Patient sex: F
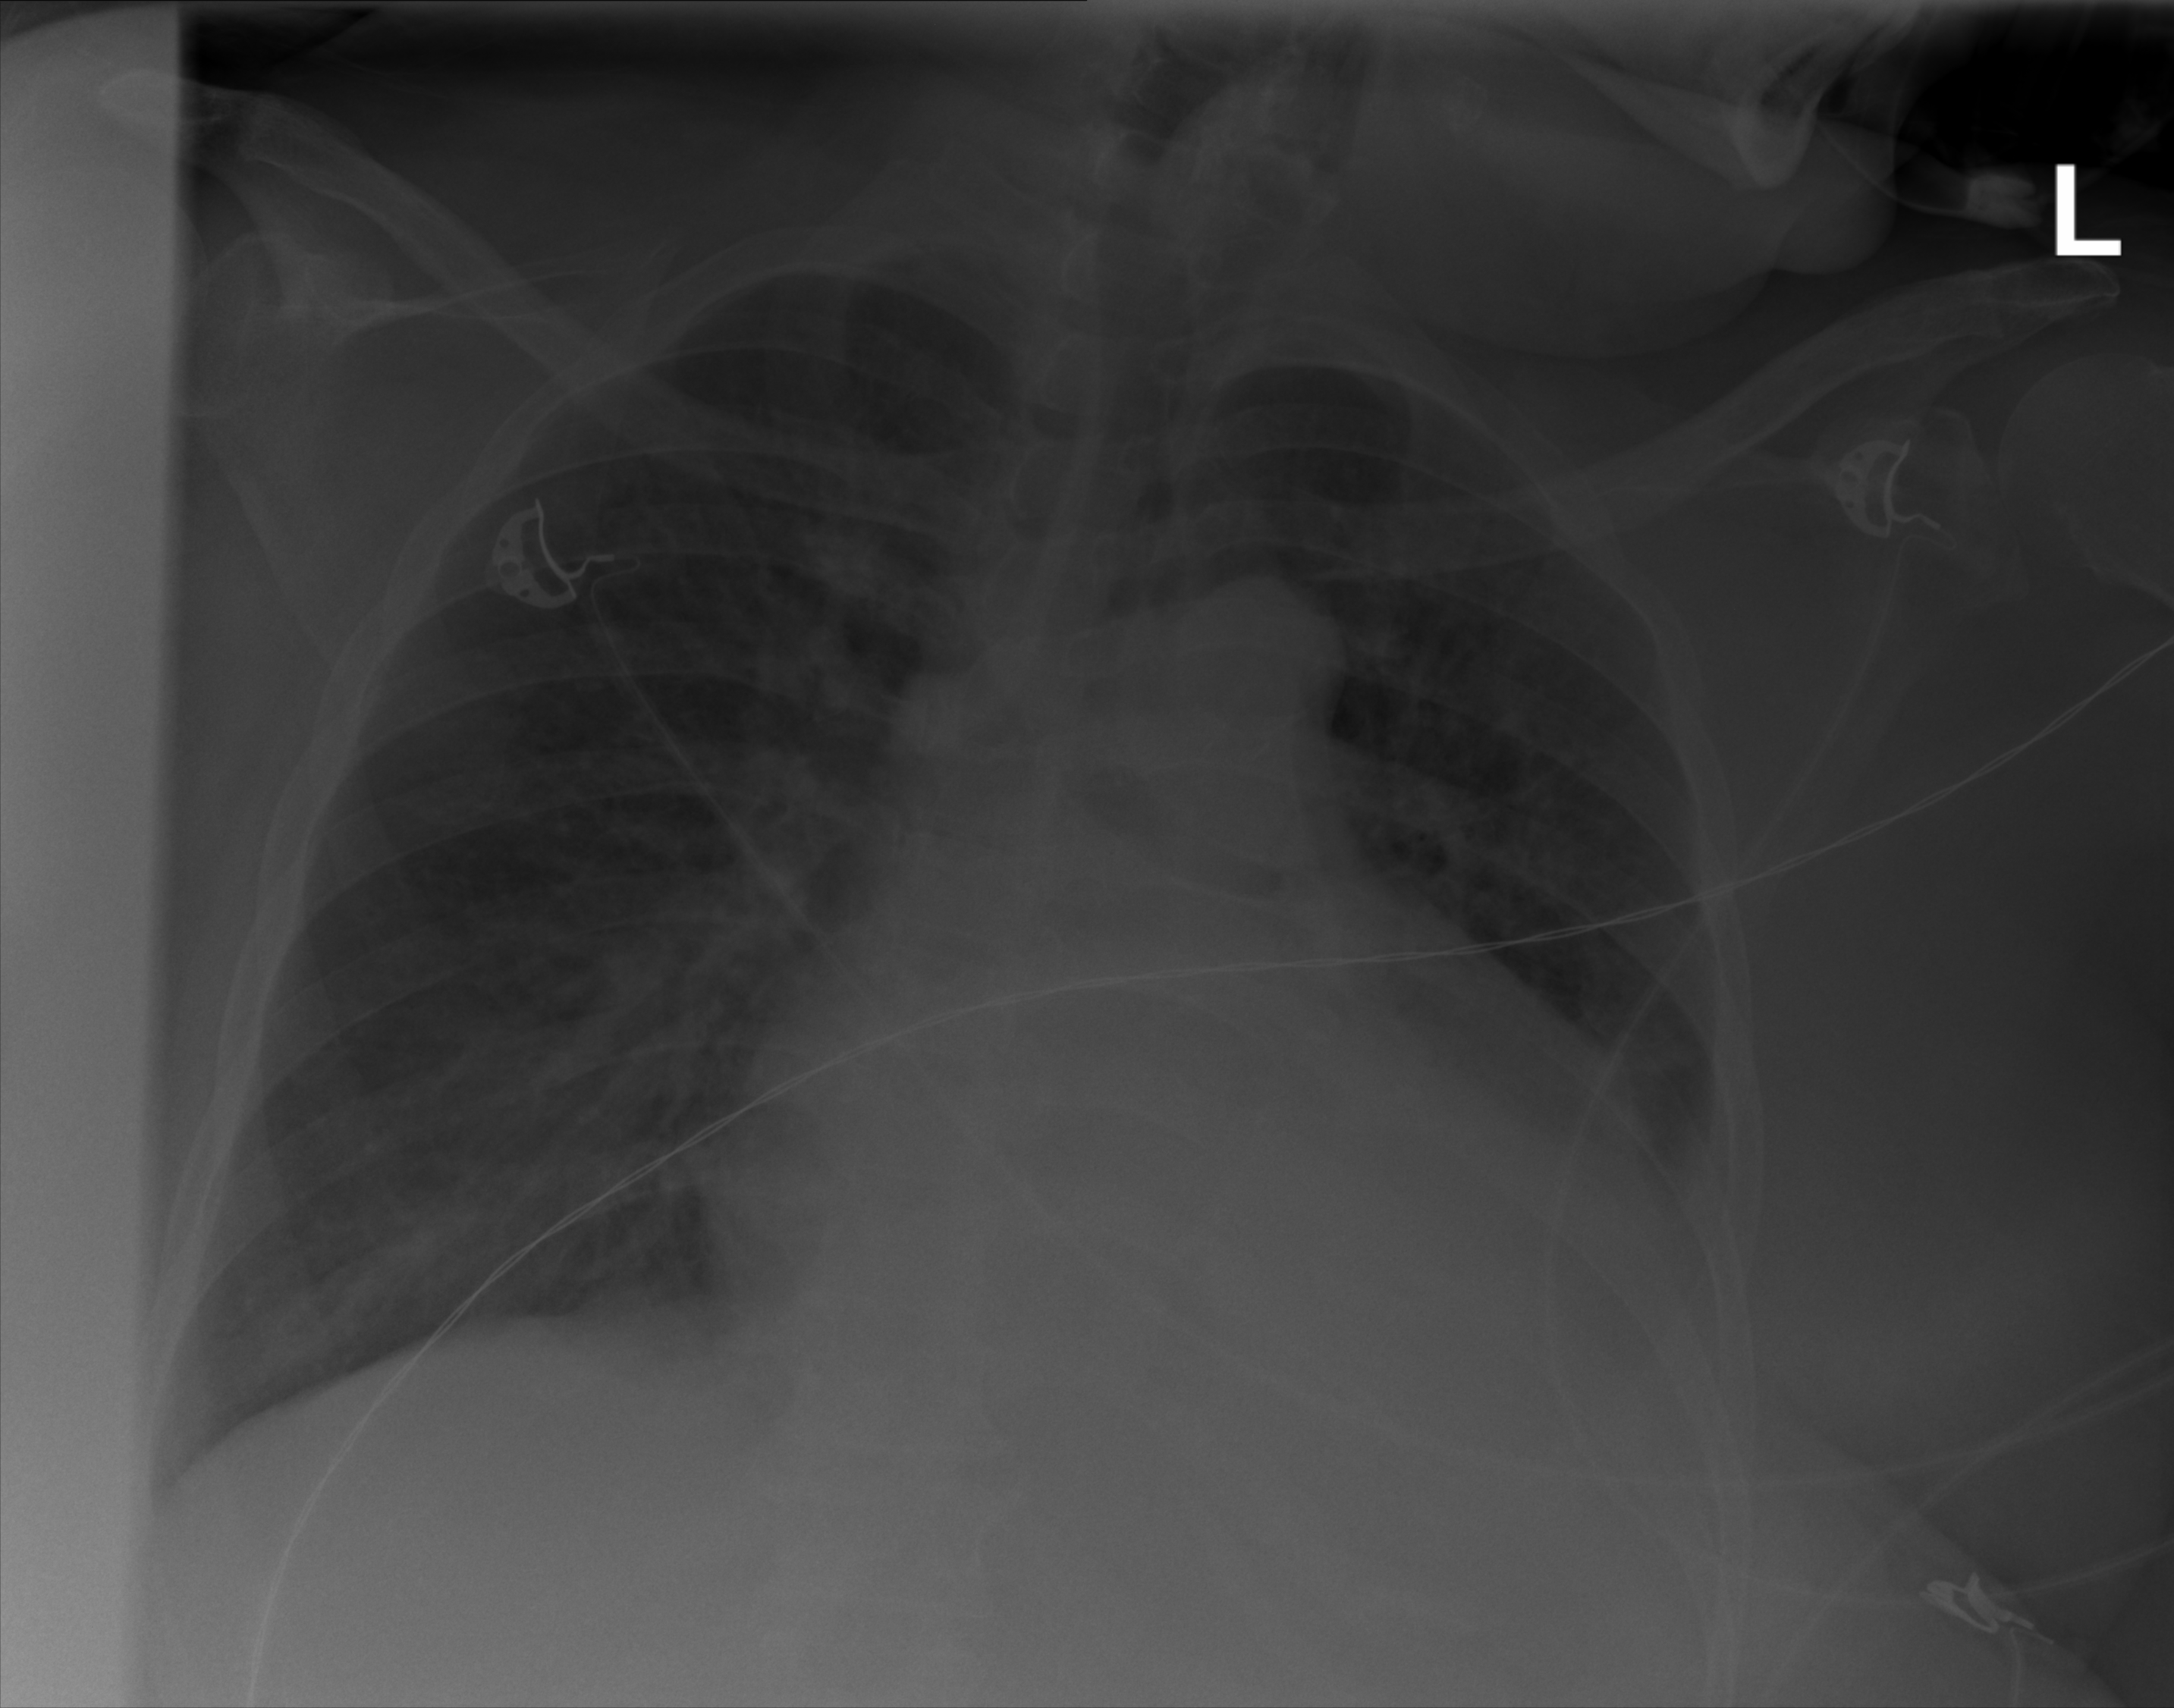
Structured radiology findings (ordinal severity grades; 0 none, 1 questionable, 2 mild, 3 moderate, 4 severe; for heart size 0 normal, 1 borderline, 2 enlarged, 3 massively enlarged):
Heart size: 3
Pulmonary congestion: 0
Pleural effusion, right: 0
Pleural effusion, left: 3
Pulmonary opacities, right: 1
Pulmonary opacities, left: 0
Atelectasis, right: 2
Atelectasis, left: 3